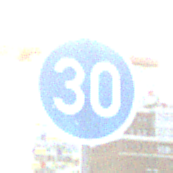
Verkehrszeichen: VorgeschriebeneMindestgeschwindigkeit
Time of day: SunriseSunset
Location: Outdoor (Urban)
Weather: PartlyCloudy
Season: NotSpecified
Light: Natural